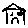
Label: house